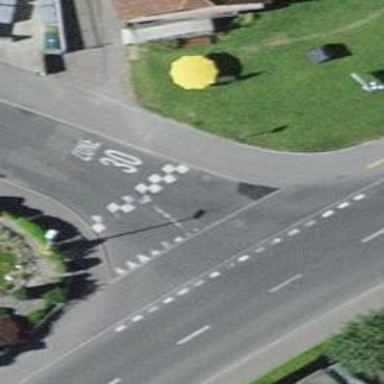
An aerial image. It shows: Road with "give way" sign.